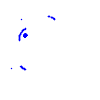
Particle: electron